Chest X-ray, PA view. Patient: 64 years old, sex F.
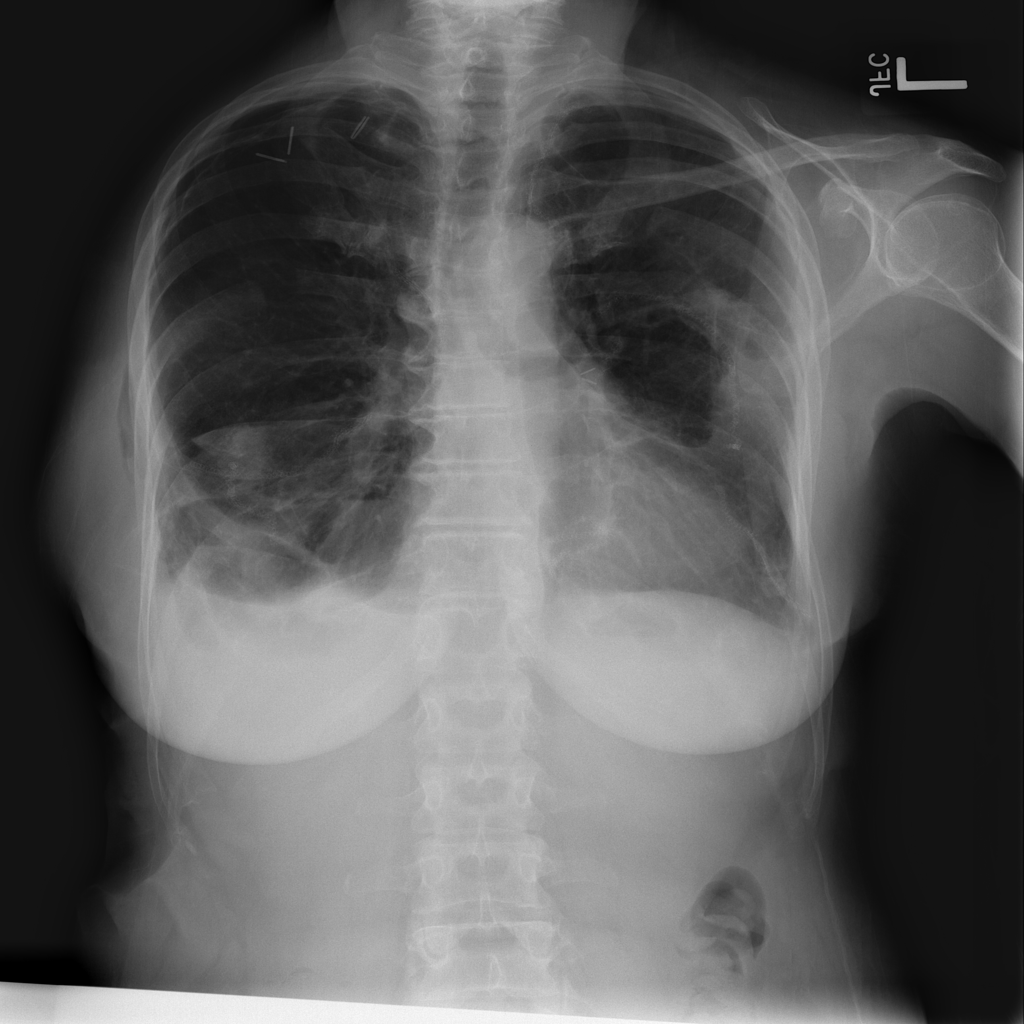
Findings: No Finding